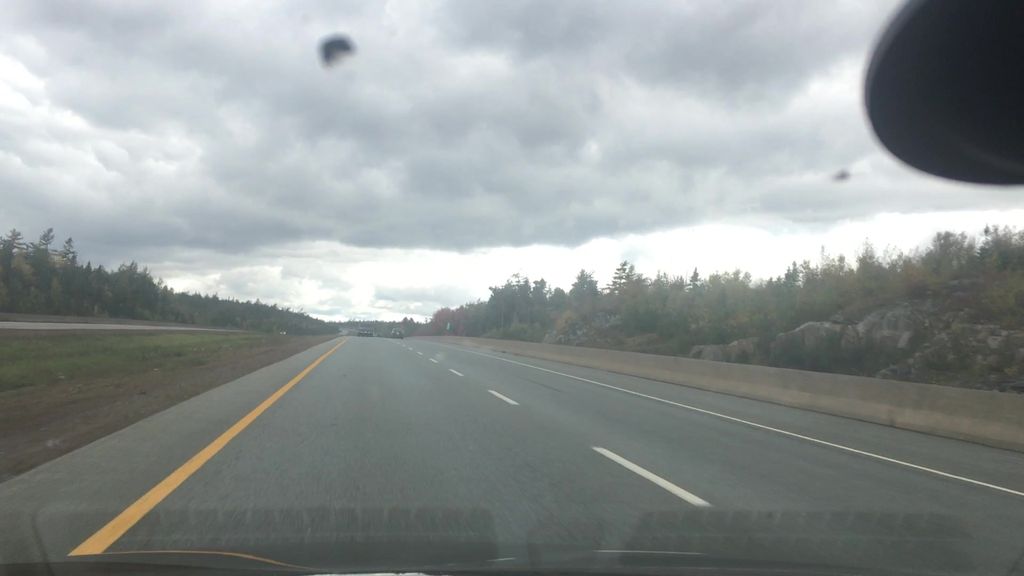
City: halifax